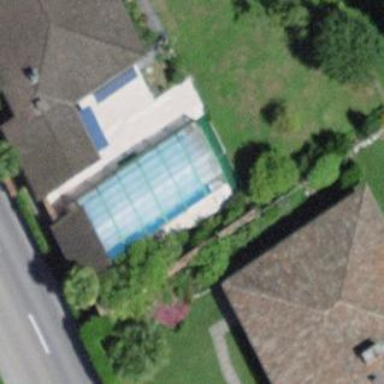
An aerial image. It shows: Swimming pool located in leisure land.